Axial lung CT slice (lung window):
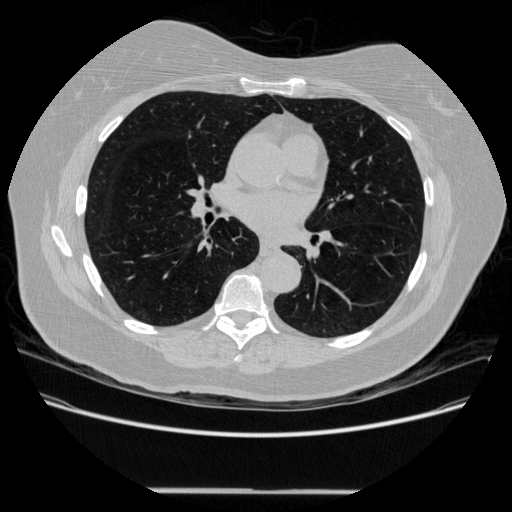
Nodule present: no